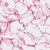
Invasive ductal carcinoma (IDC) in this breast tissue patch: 0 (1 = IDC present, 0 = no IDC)